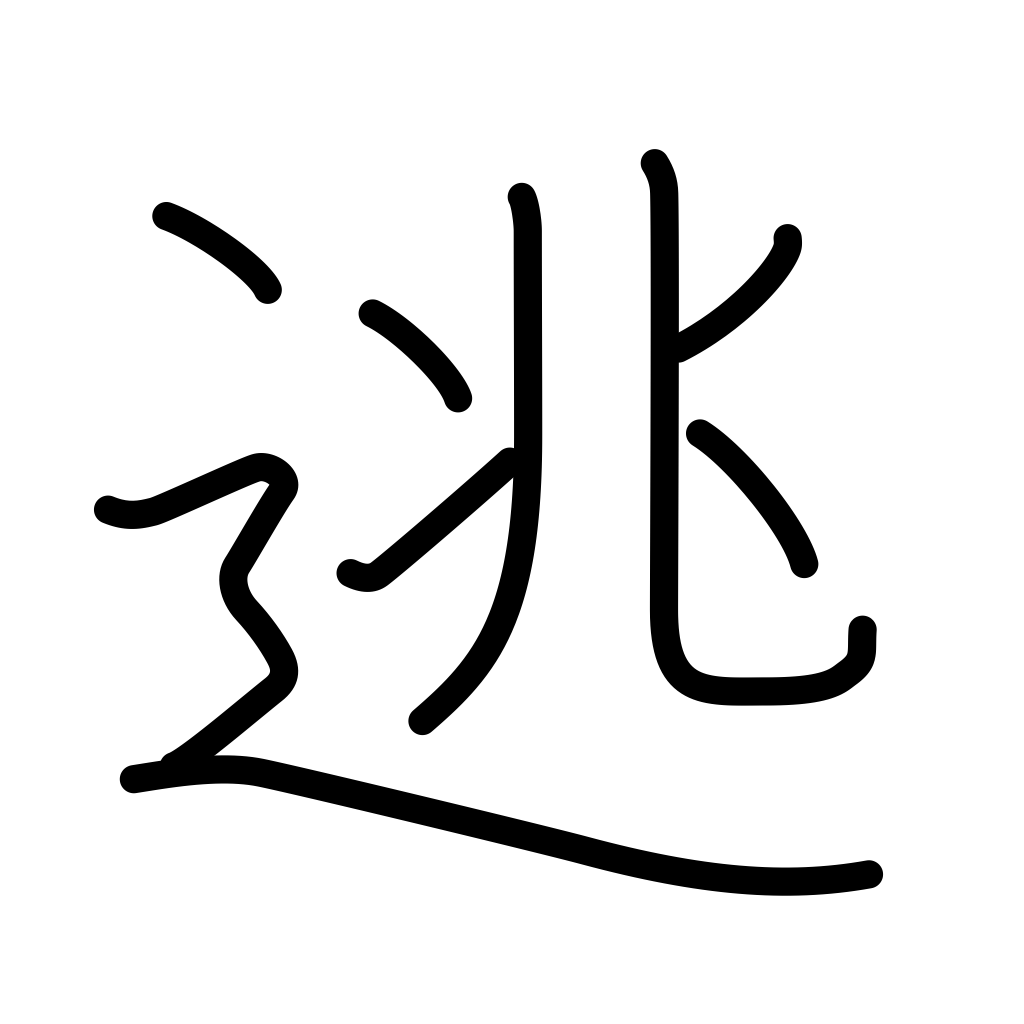
Meaning: escape, flee, shirk, evade, set free